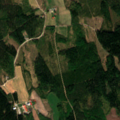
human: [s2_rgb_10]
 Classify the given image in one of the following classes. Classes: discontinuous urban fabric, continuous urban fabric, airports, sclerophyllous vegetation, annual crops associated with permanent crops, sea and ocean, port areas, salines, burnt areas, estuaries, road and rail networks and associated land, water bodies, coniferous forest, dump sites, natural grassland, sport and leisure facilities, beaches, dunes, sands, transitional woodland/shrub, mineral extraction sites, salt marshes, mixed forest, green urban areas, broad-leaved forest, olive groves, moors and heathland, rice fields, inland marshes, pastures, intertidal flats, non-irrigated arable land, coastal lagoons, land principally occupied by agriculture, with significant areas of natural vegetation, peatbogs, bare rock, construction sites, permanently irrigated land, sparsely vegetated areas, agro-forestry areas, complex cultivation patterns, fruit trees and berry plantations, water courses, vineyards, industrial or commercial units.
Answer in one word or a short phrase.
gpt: land principally occupied by agriculture, with significant areas of natural vegetation, coniferous forest, mixed forest, transitional woodland/shrub